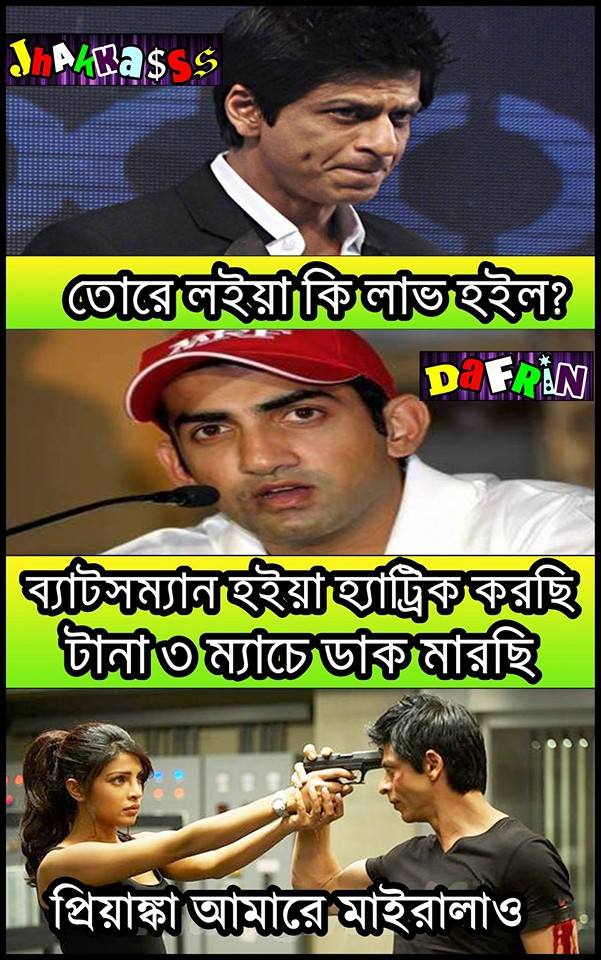
Caption: তোরা  লইয়া কি লাভ হইল? ব্যাটসম্যান হইয়া হ্যাট্রিক করছি টানা ৩ ম্যাচে ডাক মারছি প্রিয়াংকা আমারে মাইরালাও
Label: non-hate